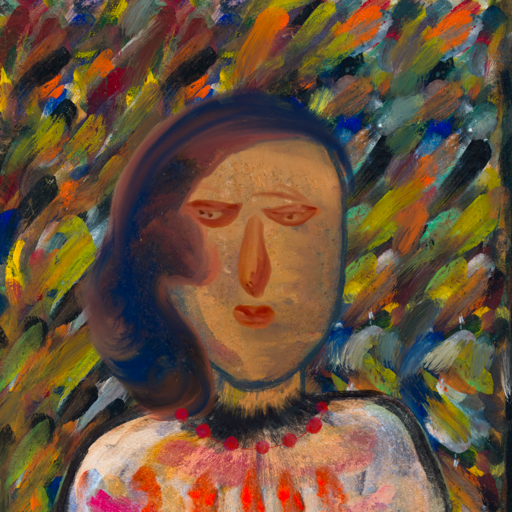
Background: An_Impression, Head And Neck Front: In_The_Sun, Face Front: Pious_Lady, Bust: Childish, Hair Front: Mother_And_Son_Son, Head Accessory: Blank, Second Necklace: Blank, Necklace: Irani_3, Baby: Blank